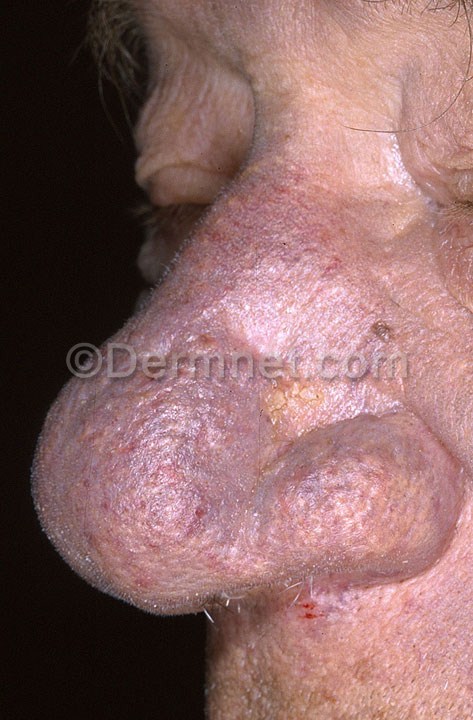
Disease: Acne and Rosacea Photos